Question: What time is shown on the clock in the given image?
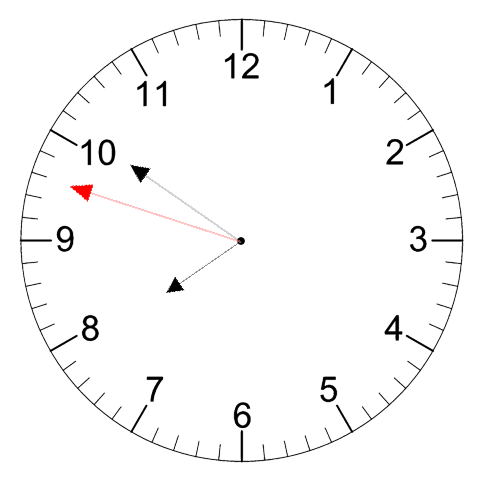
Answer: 07:50:48